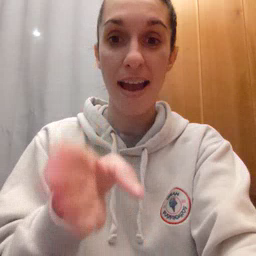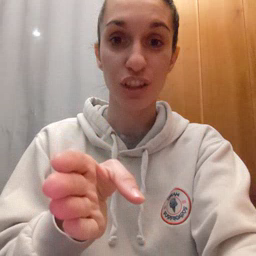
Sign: after